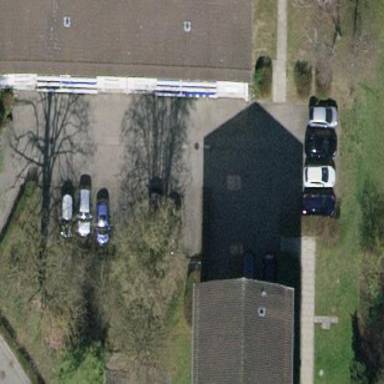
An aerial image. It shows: Parking area with surface.